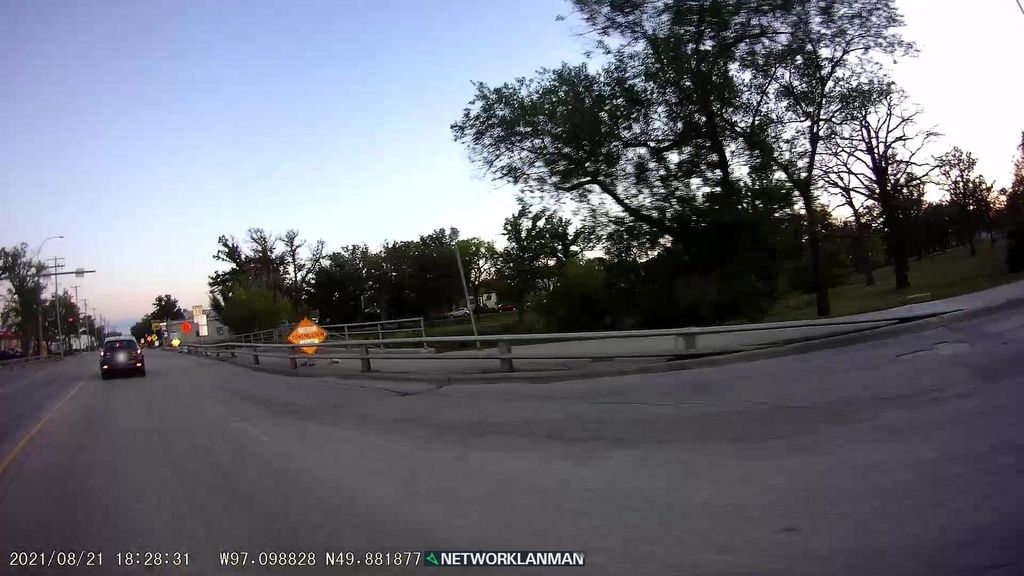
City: winnipeg